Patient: sex M, age 78
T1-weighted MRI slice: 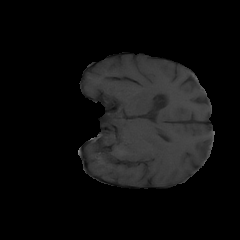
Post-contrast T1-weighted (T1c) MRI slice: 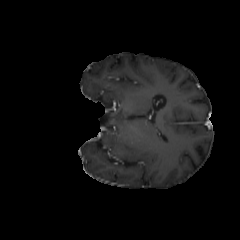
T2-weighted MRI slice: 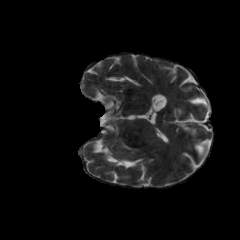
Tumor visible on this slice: yes
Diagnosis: Glioblastoma, IDH-wildtype
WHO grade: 4